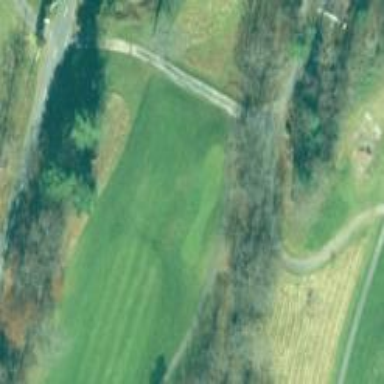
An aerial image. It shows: Path for both roads and golfers.